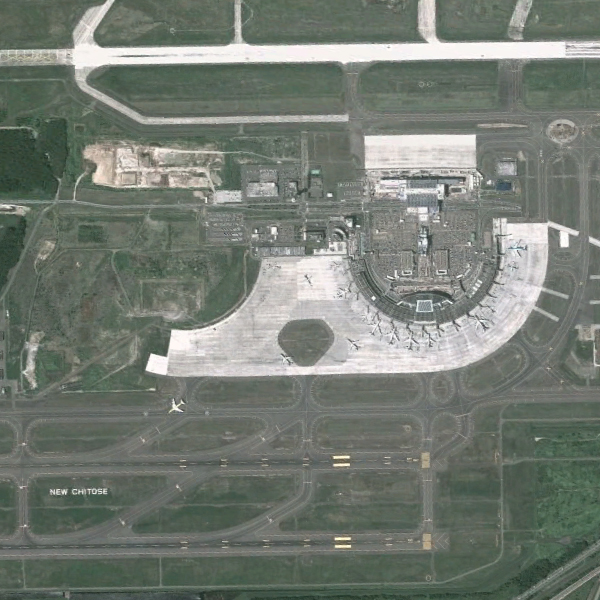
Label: Airport